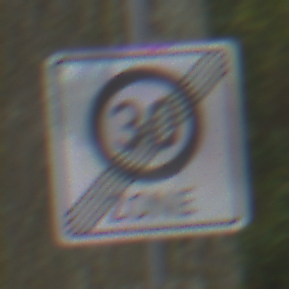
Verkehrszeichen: EndeZone30
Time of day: Midday
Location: Outdoor (Nature)
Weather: Overcast
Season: Autumn
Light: Natural